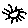
Label: sun